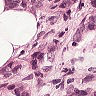
Metastatic tissue present: yes